Question: I have a DatePicker minimum year is 2000 and needs to be done so that the minimum year was equal to, well, for example, 1910

'''
$(" .datepicker").datepicker({dateFormat: 'dd.mm.yy', changeYear: true, changeMonth: true});
'''
How to do it?
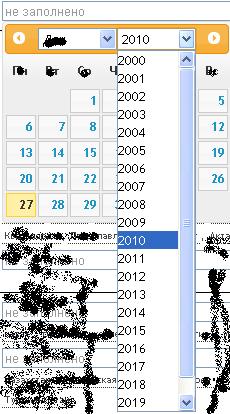
Answer: Try clicking on year 2000. And then try selecting year again. You should be able to select 1990. And you can repeat that 10 times.
Or, use the 'yearRange' option. More info <URL>.
Example:
'''
$( ".selector" ).datepicker({ yearRange: '1910:2010' });
'''